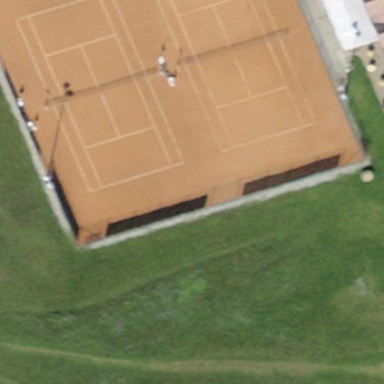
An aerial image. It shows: Clay tennis court on the leisure land pitch.